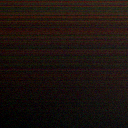
Screen state: off